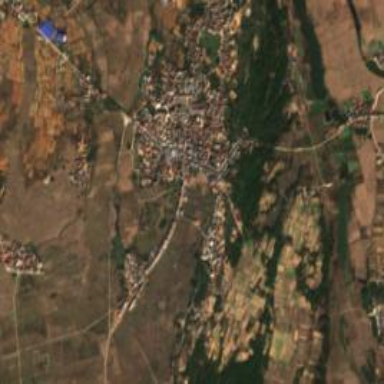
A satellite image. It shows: Township within town.